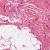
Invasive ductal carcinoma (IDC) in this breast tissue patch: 0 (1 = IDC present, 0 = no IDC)